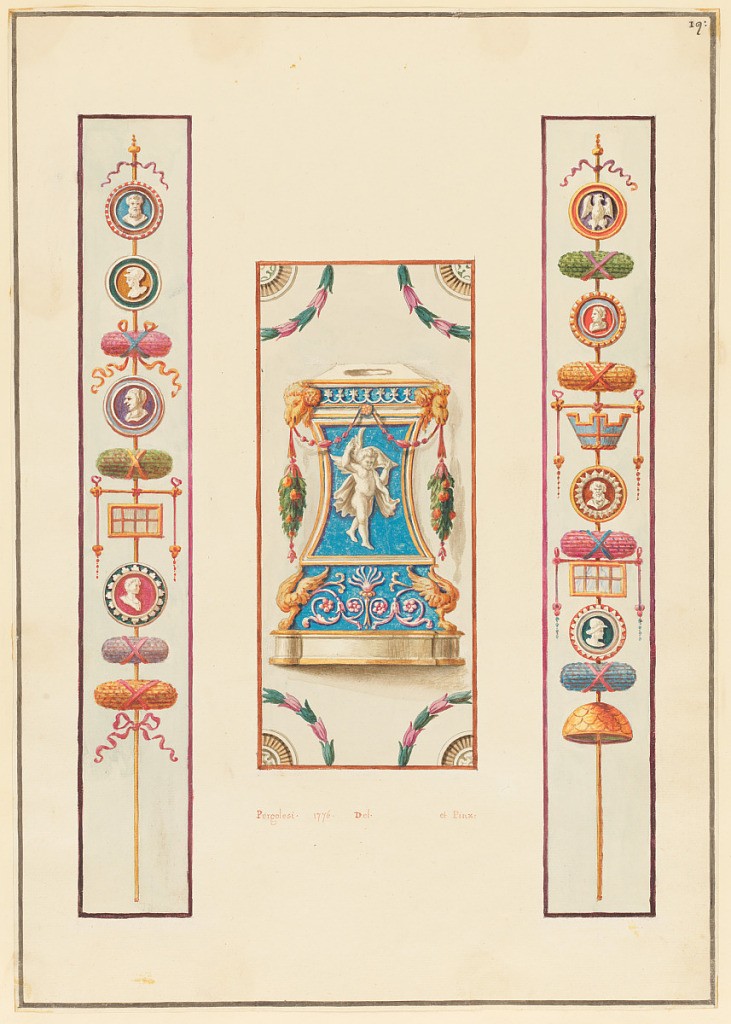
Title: Ornament Design, Altar Dedicated to Mars between Roman Standards
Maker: Michel Angelo Pergolesi, Italian, active ca. 1760–1801
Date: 1776
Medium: Pen and ink, brush and watercolor, gouache, over graphite on laid paper
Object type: Drawing
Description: Brightly colored ornament design with, at center, a three-sided altar decorated with an image of a putto carrying the armor of the Roman god Mars, ornately decorated with rams' heads, garlands, etc.  At left and right are roman standards.